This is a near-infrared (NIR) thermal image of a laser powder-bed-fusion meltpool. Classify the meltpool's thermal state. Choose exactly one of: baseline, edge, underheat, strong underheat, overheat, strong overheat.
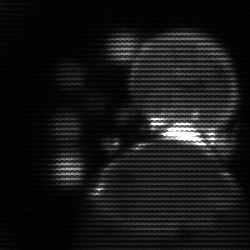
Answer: edge